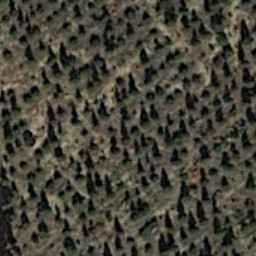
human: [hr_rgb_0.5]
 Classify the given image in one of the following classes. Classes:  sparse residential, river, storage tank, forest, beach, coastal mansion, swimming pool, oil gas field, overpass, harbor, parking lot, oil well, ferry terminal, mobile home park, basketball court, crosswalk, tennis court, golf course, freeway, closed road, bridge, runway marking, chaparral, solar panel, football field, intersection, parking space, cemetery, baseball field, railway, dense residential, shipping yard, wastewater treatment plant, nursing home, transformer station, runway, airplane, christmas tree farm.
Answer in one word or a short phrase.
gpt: christmas tree farm